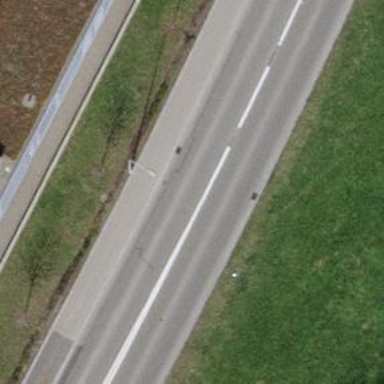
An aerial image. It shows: Sidewalk.